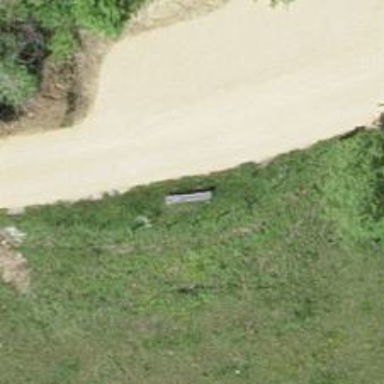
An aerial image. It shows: Bench for seating.